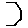
Label: hexagon